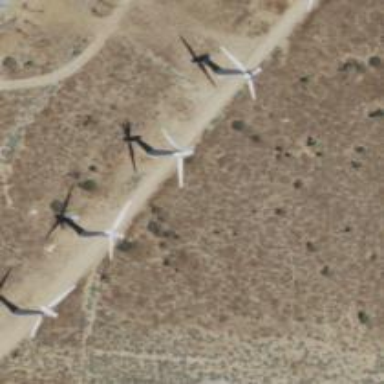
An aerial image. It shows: Wind turbine generating power.